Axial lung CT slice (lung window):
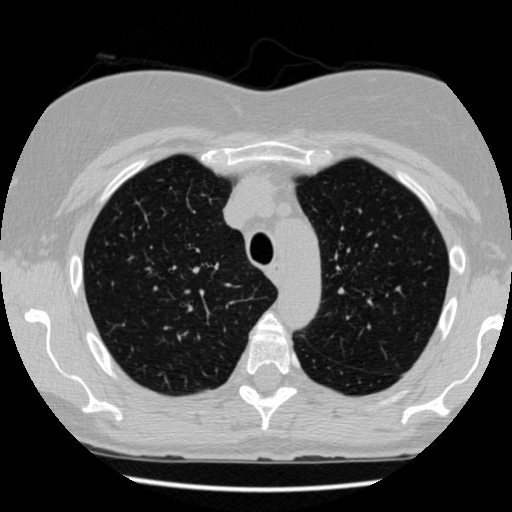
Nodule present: no